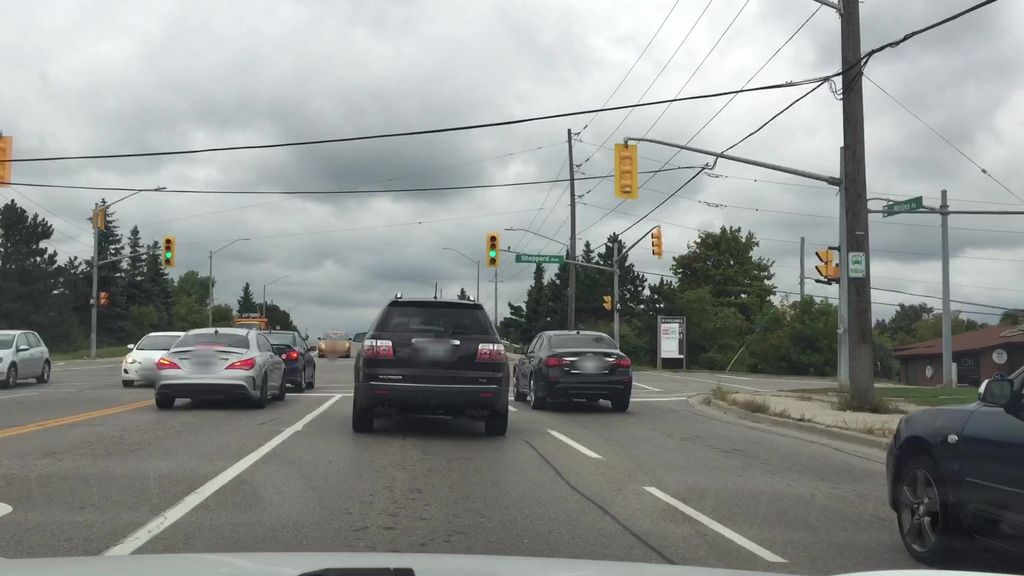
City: toronto